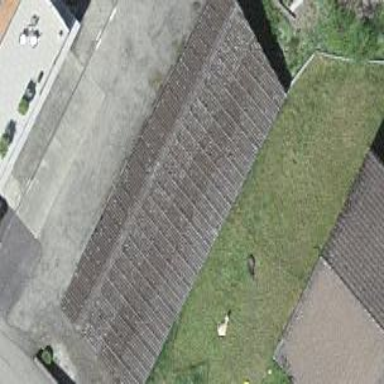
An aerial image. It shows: View of roof of building.